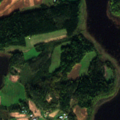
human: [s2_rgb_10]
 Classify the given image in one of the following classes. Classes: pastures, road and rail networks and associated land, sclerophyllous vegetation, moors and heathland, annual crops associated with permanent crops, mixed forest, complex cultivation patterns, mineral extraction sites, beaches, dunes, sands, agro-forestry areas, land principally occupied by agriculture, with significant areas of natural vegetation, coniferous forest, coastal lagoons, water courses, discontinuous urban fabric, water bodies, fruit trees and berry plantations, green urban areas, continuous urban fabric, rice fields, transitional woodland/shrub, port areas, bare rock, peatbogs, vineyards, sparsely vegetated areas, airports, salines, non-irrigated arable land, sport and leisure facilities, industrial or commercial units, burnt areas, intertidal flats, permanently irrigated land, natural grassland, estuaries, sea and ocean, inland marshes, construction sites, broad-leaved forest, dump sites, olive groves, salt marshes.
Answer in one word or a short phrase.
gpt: land principally occupied by agriculture, with significant areas of natural vegetation, coniferous forest, mixed forest, water bodies